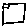
Label: square